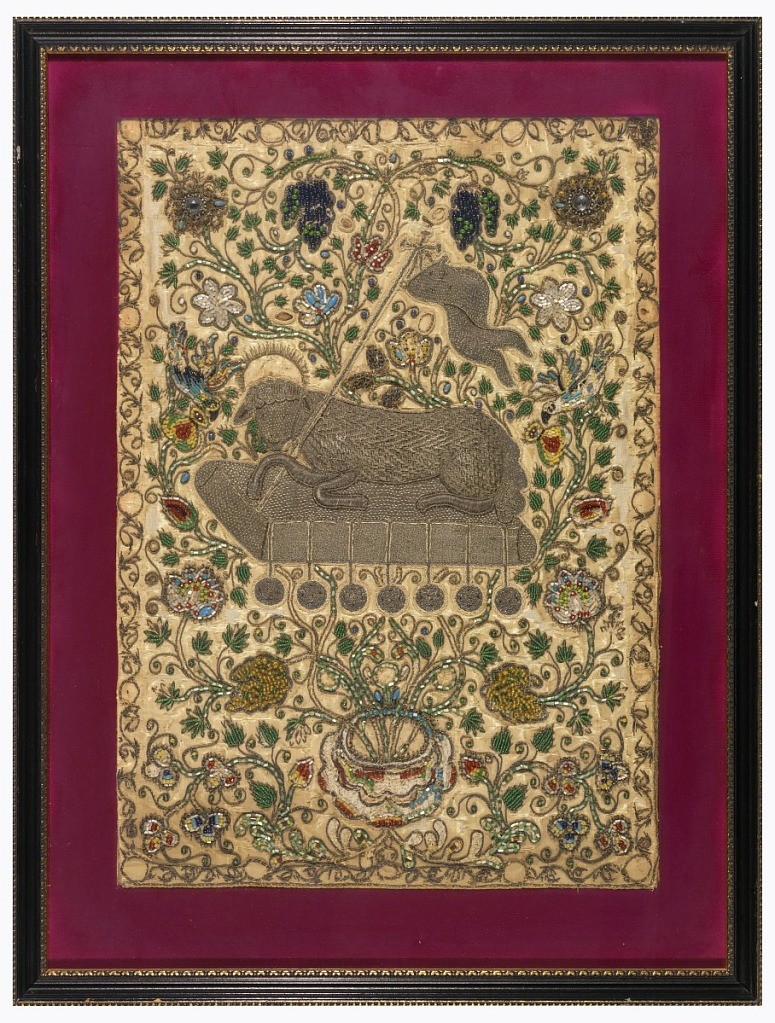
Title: Embroidered picture
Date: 18th century
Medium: silk, metal-wrapped silk, glass beads, paper Technique: raised couched embroidery, beadwork embroidery
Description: Worked predominantly in silver gilt wrapped silk core thread, with glass beads in blue, green, yellow, red and white, on a silk ground.  The Lamb of God worked in raised laid-and-couched silver thread embroidery, on a field with beadwork flowers, vines, clusters of grapes, birds.